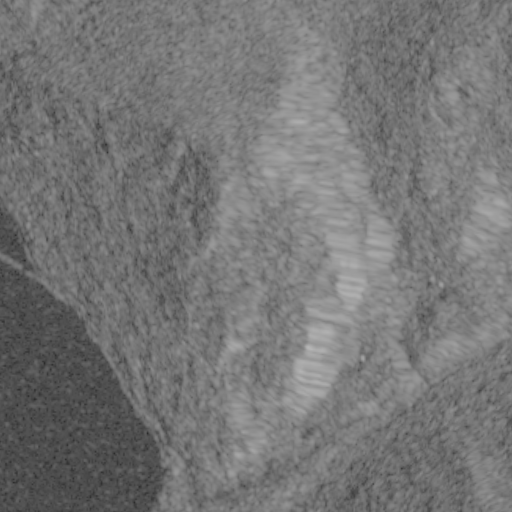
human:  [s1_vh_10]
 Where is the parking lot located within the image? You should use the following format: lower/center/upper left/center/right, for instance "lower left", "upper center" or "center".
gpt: The parking lot is located in the lower left of the image.
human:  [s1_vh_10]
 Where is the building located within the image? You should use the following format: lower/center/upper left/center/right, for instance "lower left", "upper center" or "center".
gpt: The building is located in the lower center of the image.
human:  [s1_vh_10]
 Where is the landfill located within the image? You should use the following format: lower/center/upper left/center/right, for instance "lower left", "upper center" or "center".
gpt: There is no landfill in the image.

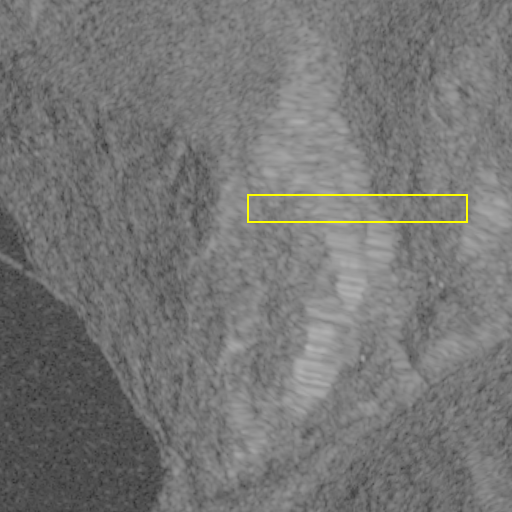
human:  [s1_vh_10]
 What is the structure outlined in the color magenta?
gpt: There is no magenta outline.
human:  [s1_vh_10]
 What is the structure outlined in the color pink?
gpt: There is no structure outlined in pink.